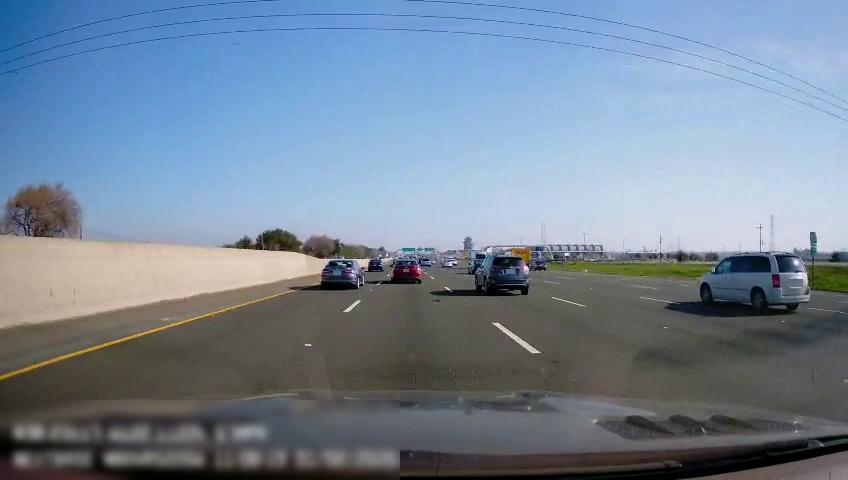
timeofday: Day
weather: Sunny
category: Drivable Space
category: Drivable Space
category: Vehicles | SUV
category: Vehicles | Truck
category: Vehicles | Van
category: Vehicles | Car
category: Vehicles | SUV
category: Vehicles | Van
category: Vehicles | Car
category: Vehicles | Car
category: Vehicles | Car
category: Vehicles | Car
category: Lanes | Alternate Lane
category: Lanes | Current Lane
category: Lanes | Current Lane
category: Lanes | Alternate Lane
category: Lanes | Alternate Lane
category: Lanes | Alternate Lane
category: Lanes | Alternate Lane
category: Lanes | Alternate Lane
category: Traffic | Signs
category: Traffic | Signs
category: Traffic | Signs